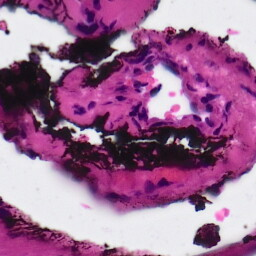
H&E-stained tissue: Ovarian